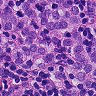
Metastatic tissue present: yes